Question: What is the value of this measurement?
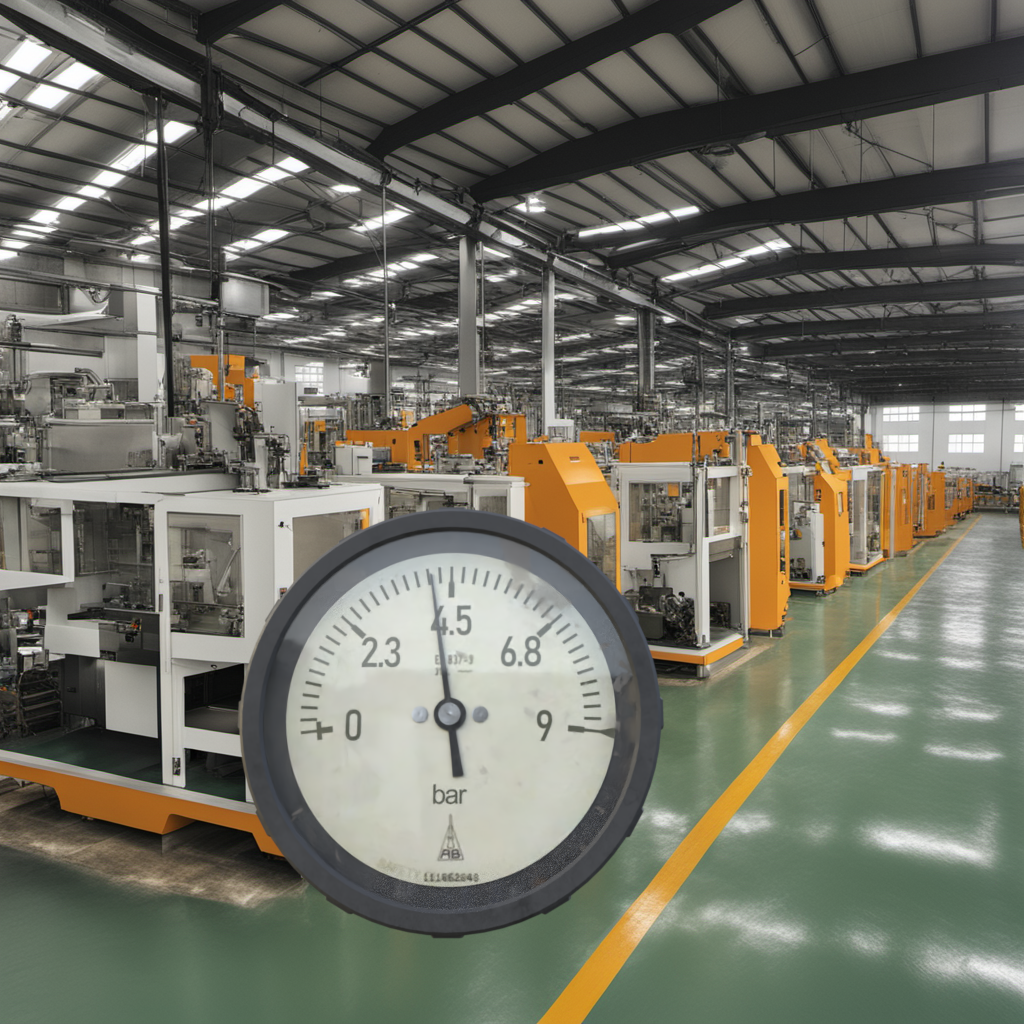
Answer: The result is 4.12
Question: What is the reading range of this measurement?
Answer: The range is from 0 to 9
Question: What is the minimum and maximum reading range of the measurement in the image?
Answer: The minimum value is 0 and the maximum value is 9